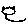
Label: cat